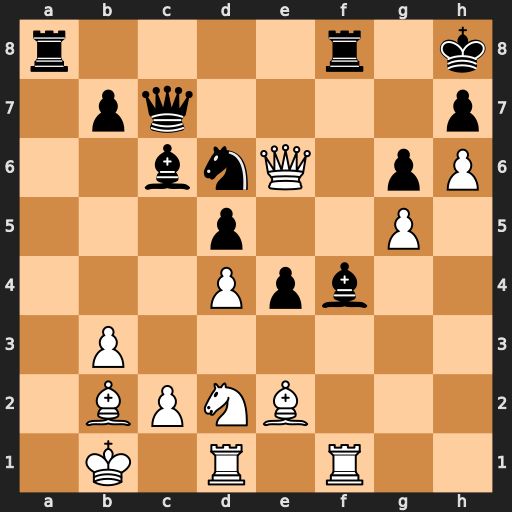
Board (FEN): r4r1k/1pq4p/2bnQ1pP/3p2P1/3Ppb2/1P6/1BPNB3/1K1R1R2
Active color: w
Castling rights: -
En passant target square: -
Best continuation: Rxf4 Rxf4 Qe5+ Kg8 Qxf4